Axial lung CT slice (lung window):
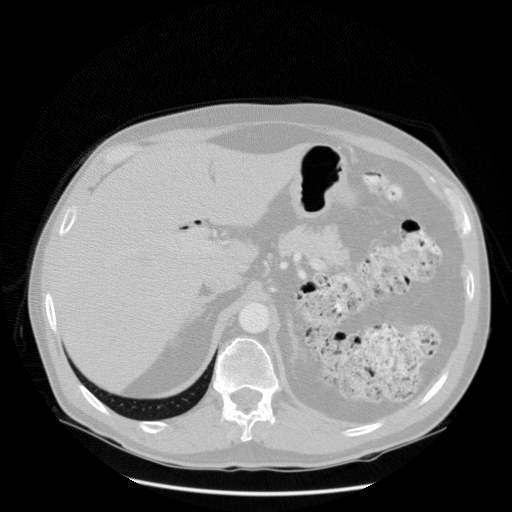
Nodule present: no